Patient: sex M, age 78
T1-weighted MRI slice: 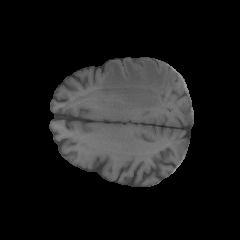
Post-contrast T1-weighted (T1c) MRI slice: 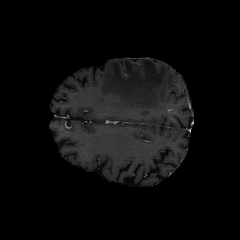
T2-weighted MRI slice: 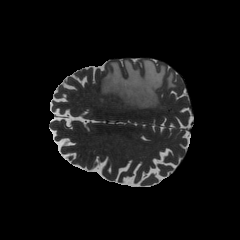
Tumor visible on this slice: yes
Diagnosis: Glioblastoma, IDH-wildtype
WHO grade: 4